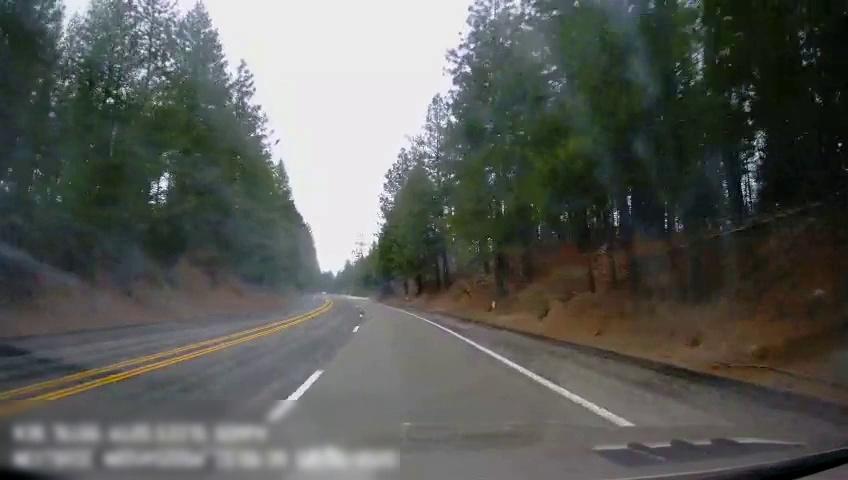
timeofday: Day
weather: Cloudy
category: Drivable Space
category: Lanes | Opposite Lane
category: Lanes | Alternate Lane
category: Lanes | Current Lane
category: Lanes | Current Lane